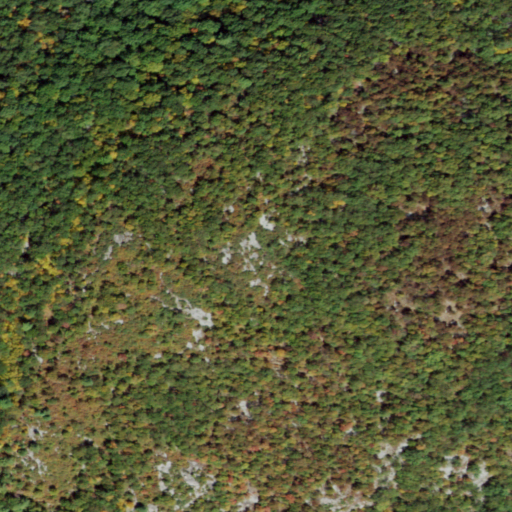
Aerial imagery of mountain in New York named High Mountain containing deciduous forest and shrub